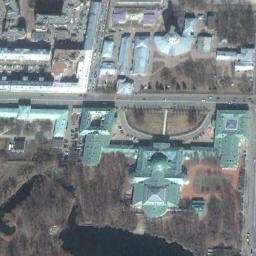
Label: palace